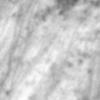
Label: no_change